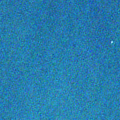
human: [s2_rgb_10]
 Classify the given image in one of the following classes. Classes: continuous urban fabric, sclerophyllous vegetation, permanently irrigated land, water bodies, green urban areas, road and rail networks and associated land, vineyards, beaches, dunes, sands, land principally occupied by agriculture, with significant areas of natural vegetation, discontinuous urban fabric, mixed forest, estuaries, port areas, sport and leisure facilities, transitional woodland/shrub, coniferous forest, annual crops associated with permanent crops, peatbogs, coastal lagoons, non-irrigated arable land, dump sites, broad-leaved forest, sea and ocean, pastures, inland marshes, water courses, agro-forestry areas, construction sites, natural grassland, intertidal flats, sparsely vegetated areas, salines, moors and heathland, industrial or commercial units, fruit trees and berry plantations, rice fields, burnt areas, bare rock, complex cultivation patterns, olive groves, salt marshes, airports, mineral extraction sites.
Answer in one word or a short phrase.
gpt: sea and ocean